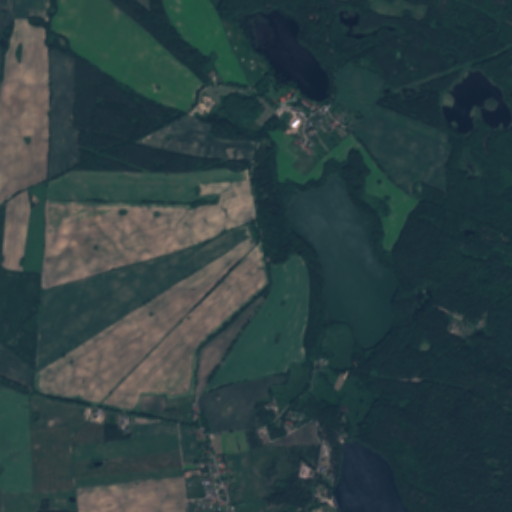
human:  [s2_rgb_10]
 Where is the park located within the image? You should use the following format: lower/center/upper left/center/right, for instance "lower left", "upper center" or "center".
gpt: The park is located in the upper center of the image.
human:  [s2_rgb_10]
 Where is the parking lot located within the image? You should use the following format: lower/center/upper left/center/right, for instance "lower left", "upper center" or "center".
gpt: The parking lot is located in the upper center of the image.
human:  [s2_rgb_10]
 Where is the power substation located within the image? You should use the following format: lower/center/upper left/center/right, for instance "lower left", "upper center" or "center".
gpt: The power substation is located in the lower center of the image.
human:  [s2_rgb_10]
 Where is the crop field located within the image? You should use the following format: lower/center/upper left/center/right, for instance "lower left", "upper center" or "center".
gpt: There is no crop field in the image.